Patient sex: F
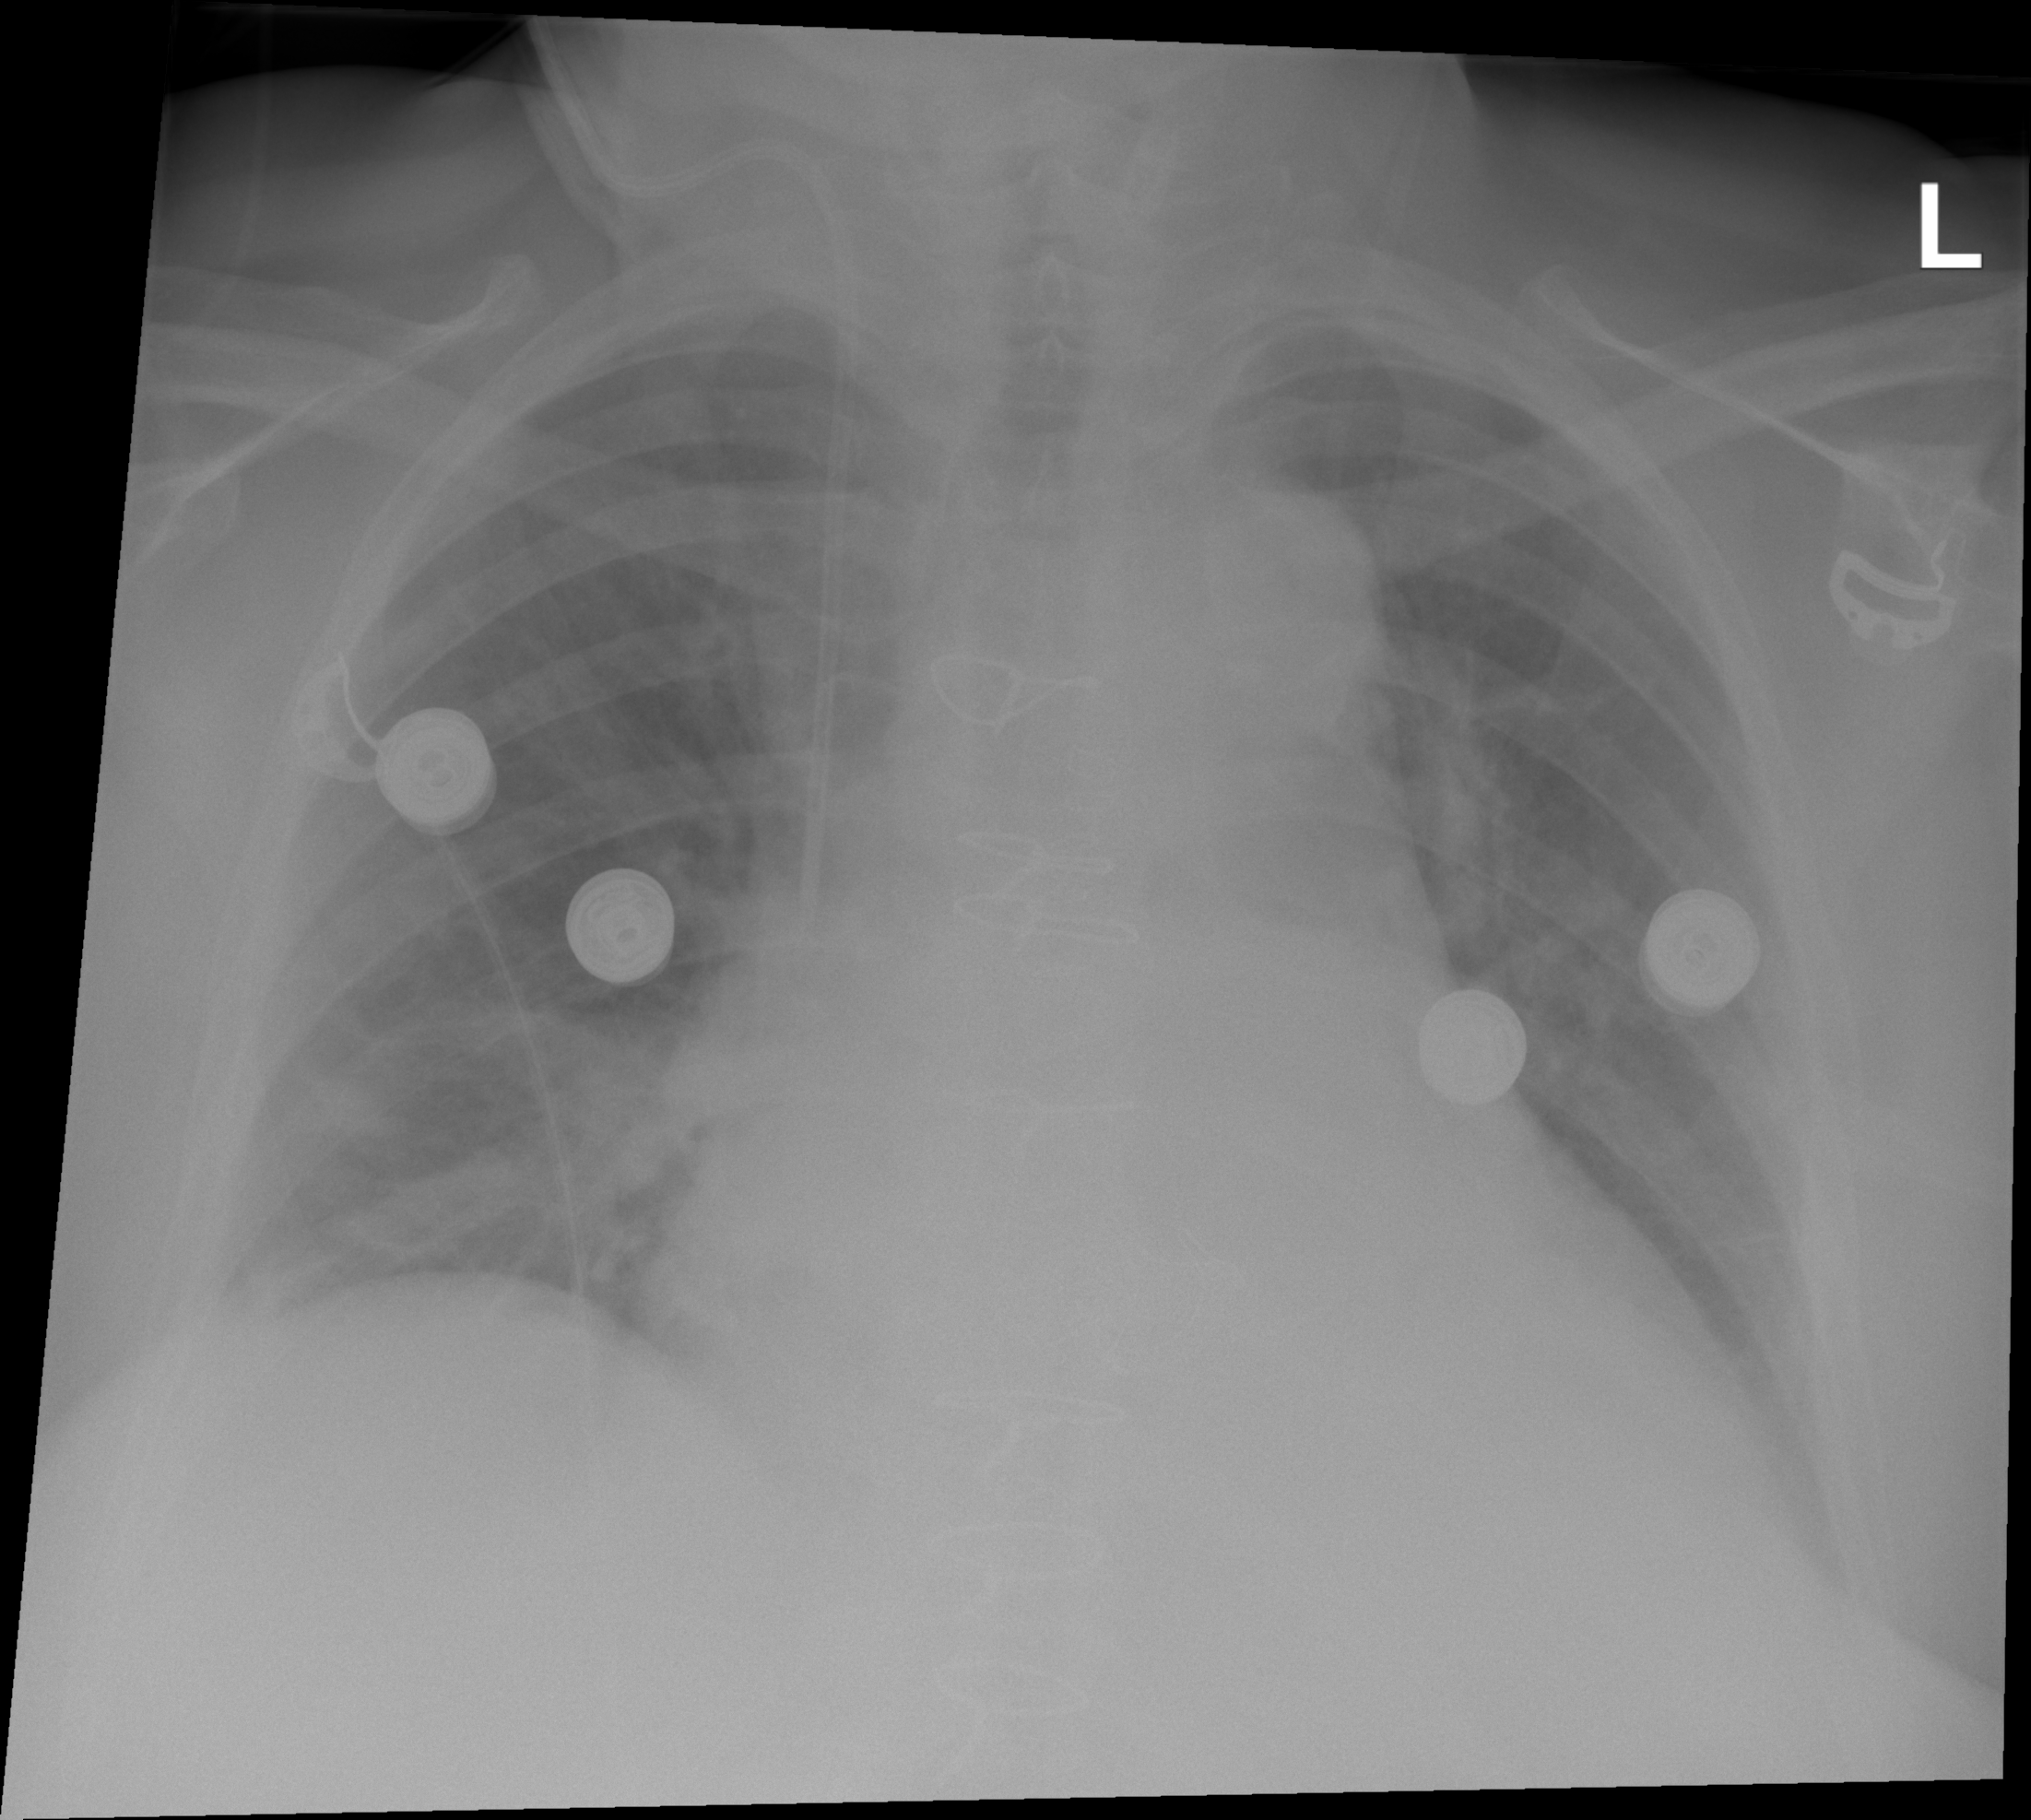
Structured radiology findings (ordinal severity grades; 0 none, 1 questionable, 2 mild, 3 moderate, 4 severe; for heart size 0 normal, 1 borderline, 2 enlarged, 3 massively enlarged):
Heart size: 2
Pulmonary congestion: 0
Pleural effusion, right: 1
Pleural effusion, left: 0
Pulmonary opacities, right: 0
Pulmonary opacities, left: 0
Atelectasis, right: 2
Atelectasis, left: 0